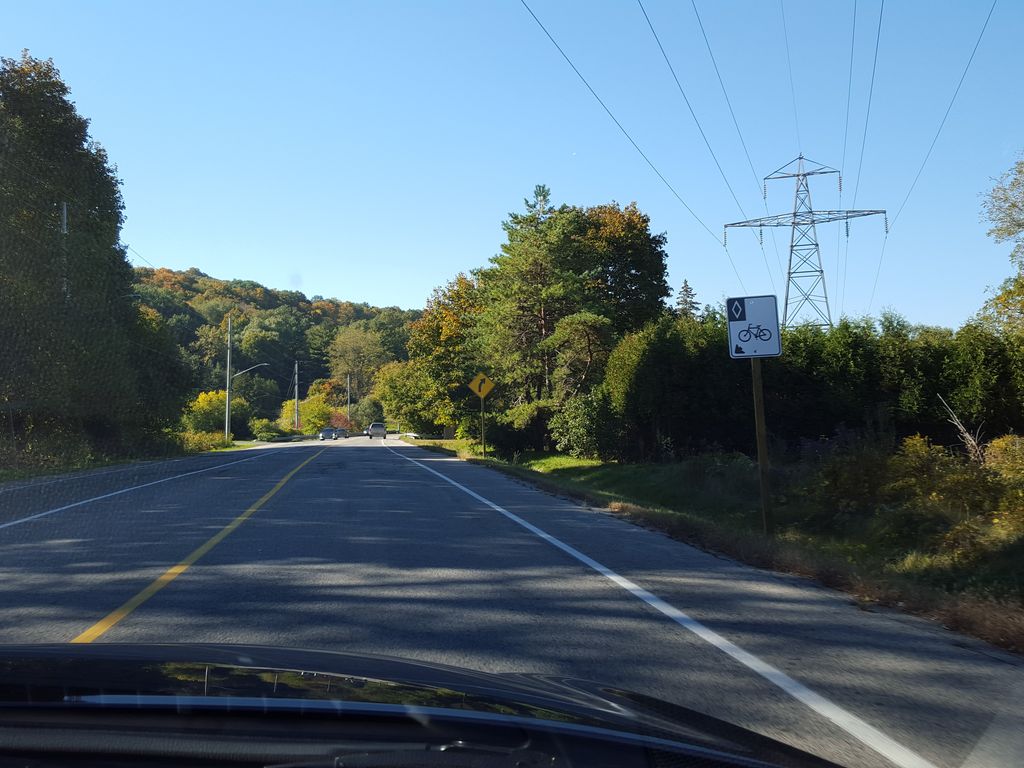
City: hamilton